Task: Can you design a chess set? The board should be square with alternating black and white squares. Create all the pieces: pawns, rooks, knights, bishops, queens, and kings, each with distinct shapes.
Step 2009:
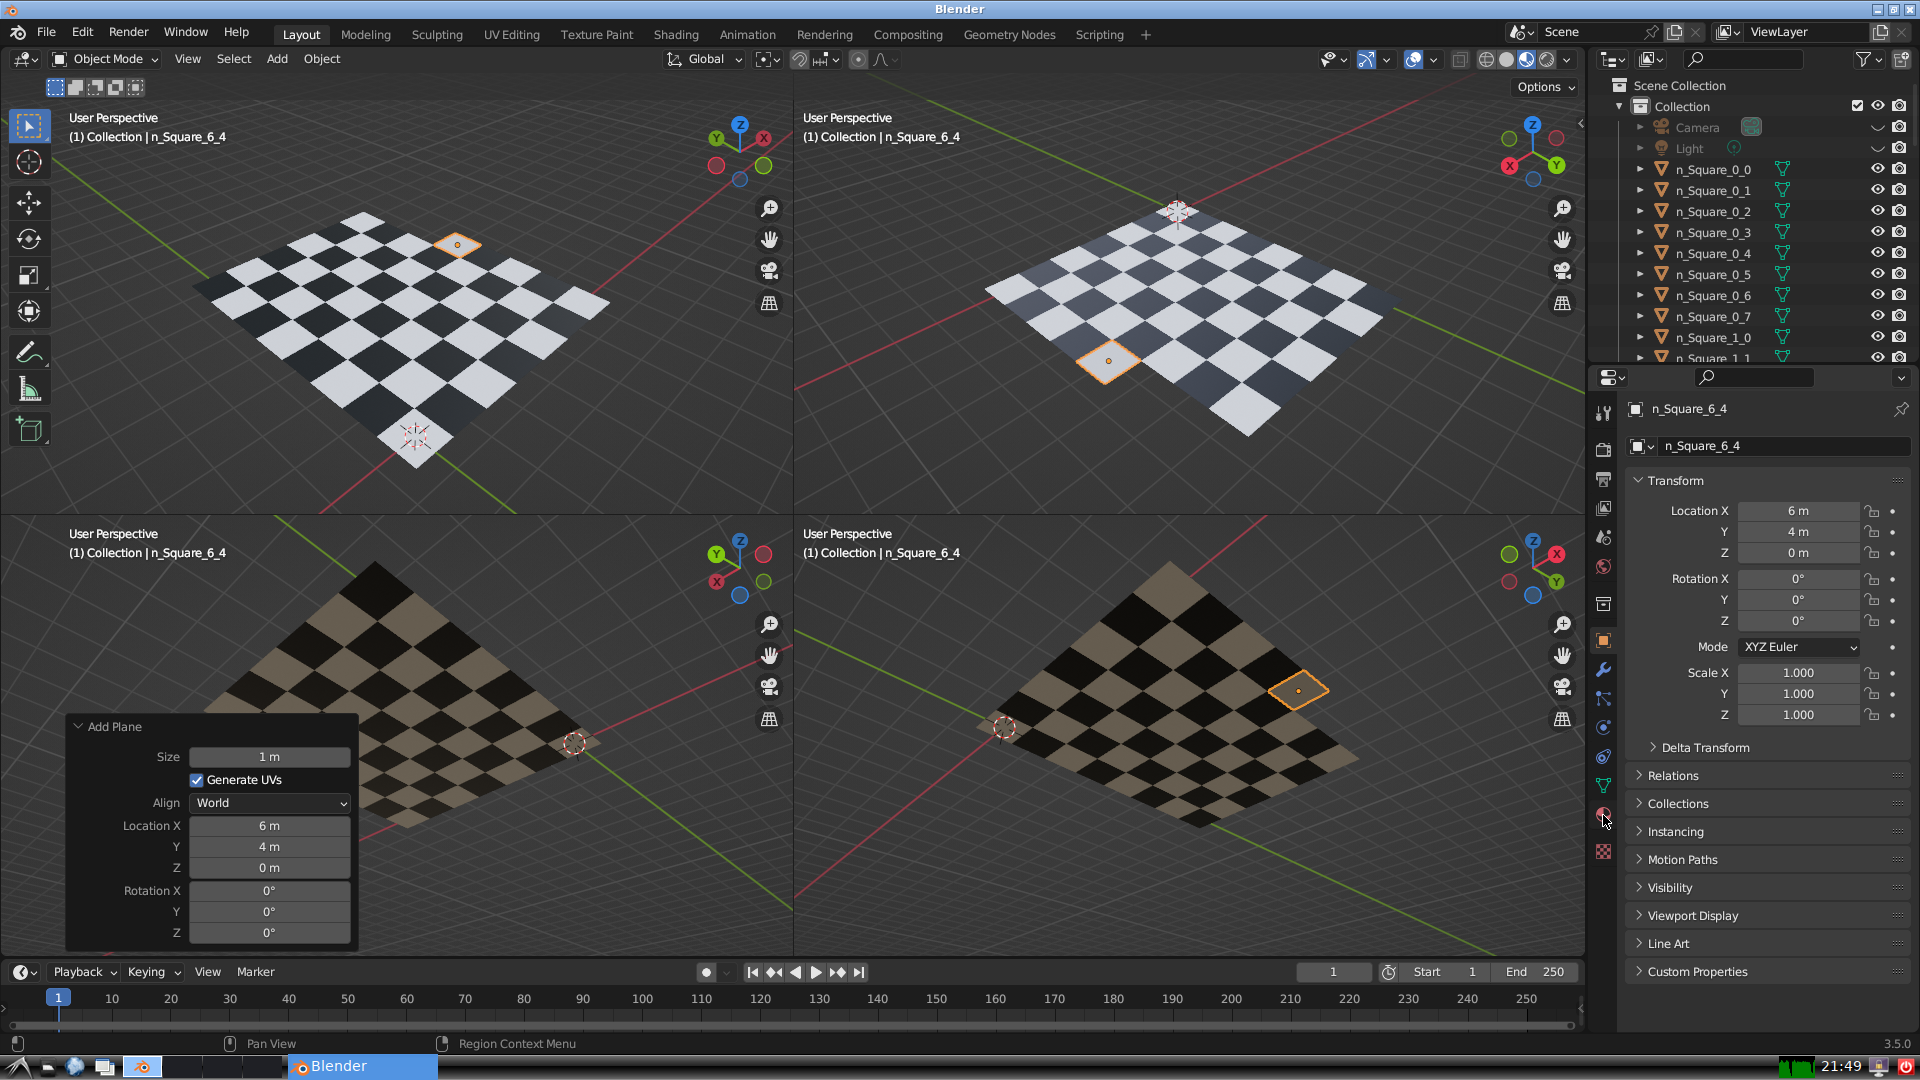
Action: click: no